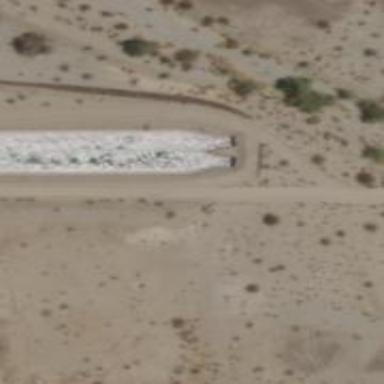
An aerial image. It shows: Canal tunnel known as culvert. It is type of water feature.